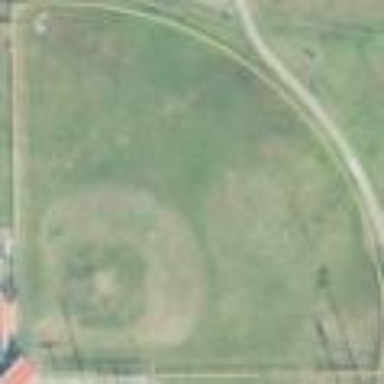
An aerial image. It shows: Baseball pitch for leisure and sports activities.